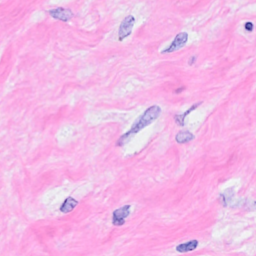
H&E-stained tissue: Breast